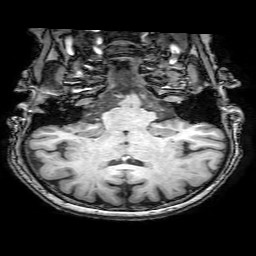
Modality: T1w
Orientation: sagittal
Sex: female
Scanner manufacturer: philips
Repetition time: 0.008162 s
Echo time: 0.00373 s